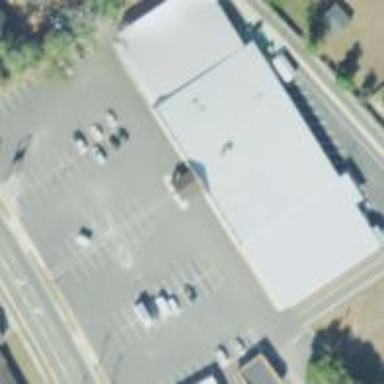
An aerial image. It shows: Parking area.